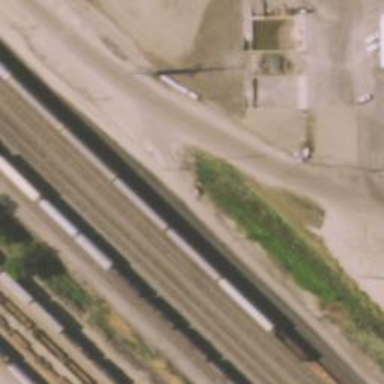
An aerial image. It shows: Railway track.